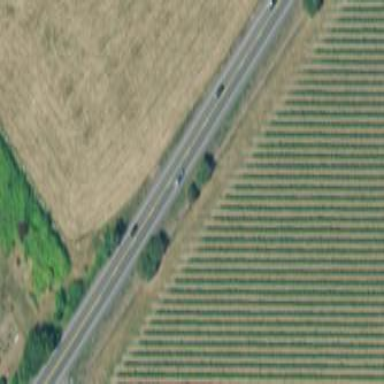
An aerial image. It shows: Vineyard where grapes are grown.